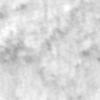
Label: no_change